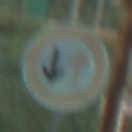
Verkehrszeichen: VorrangDesGegenverkehrs
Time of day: MorningAfternoon
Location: Roofed (Special)
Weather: PartlyCloudy
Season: NotSpecified
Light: Natural